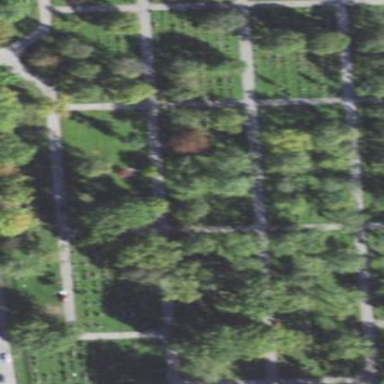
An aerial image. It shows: Cemetery.